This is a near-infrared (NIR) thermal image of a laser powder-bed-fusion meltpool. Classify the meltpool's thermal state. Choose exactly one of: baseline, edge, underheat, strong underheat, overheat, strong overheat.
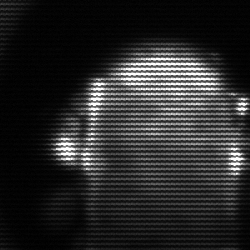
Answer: baseline